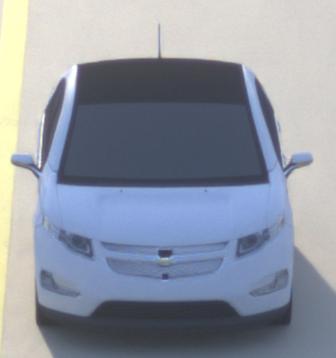
Make: Chevrolet
Model: Volt
Detailed model: Volt
Model produced from: 2011/11
Model produced until: 2014/08
Doors: 5
Color: white
Road condition: dry road
Daytime: sunrise or sunset
Contrast: low contrast